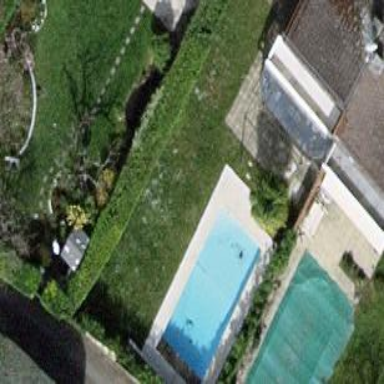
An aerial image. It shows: Outdoor swimming pool in leisure land.